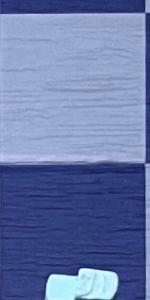
Label: Empty